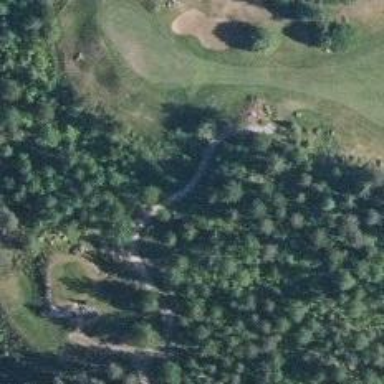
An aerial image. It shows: Footway that serves as golf path.